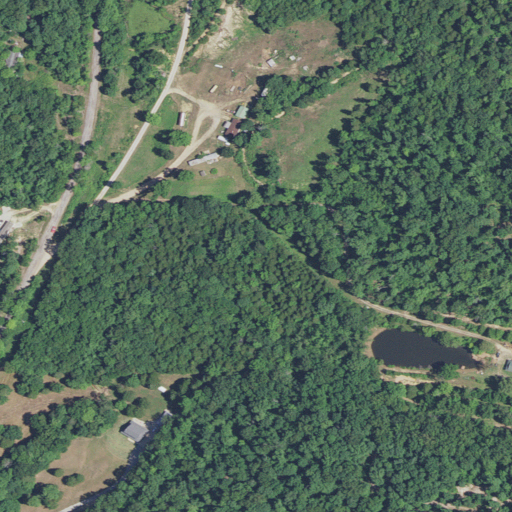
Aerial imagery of valley in Missouri named Roach Hollow containing deciduous forest, mixed forest, pasture, open development, low intensity development, and shrub